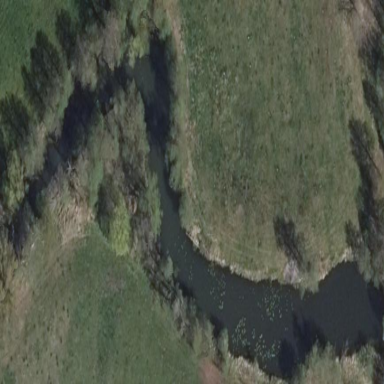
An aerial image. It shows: Oxbow water feature in nature.